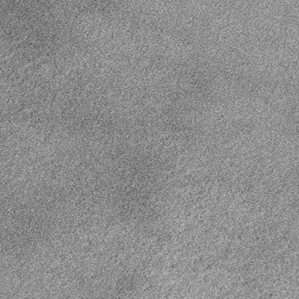
Label: frost